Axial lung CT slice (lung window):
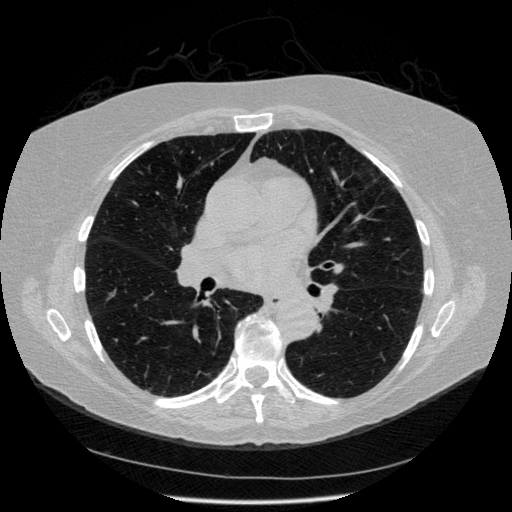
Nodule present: no